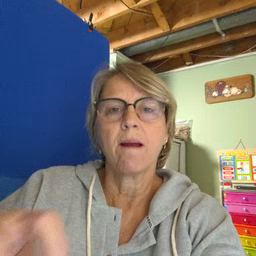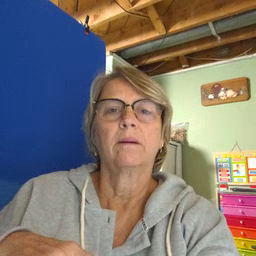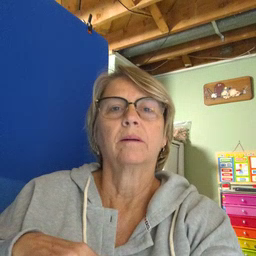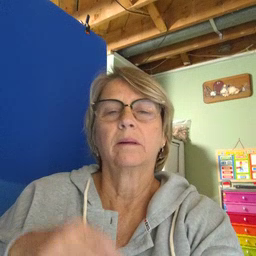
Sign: ride